Aerial crown-view tile of a tropical tree (Barro Colorado Island, Panama), acquired 20250915:
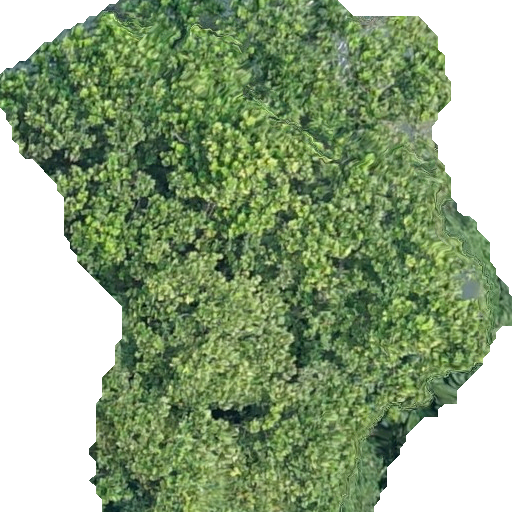
Species: Anacardium excelsum
GBIF accepted scientific name: Anacardium excelsum
Crown area: 301.998 m²